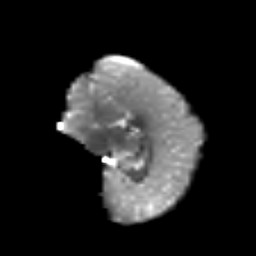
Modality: T2w
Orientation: sagittal
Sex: female
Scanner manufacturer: siemens
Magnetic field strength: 3 T
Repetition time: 5 s
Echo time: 0.071 s